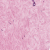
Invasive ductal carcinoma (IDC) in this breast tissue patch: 0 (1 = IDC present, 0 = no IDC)